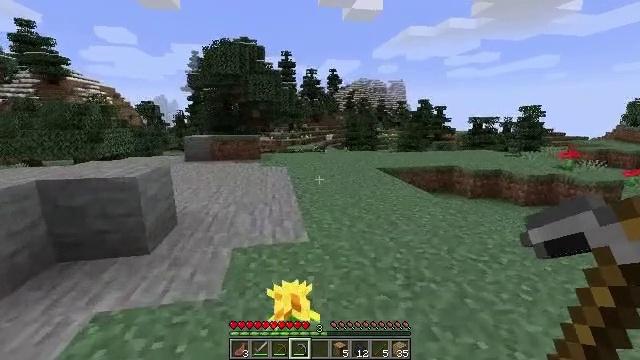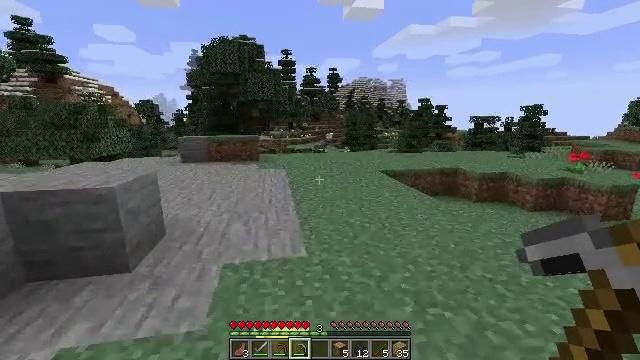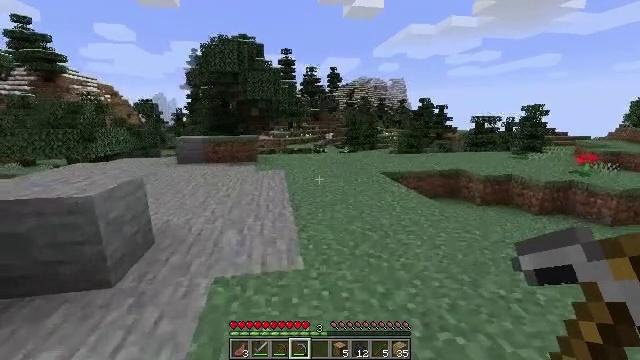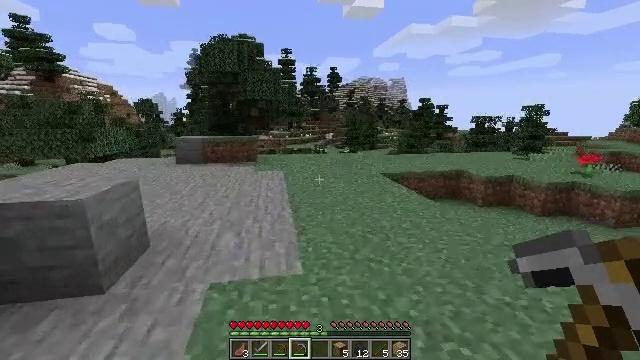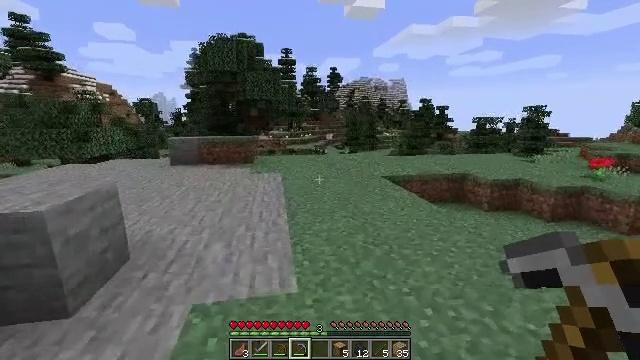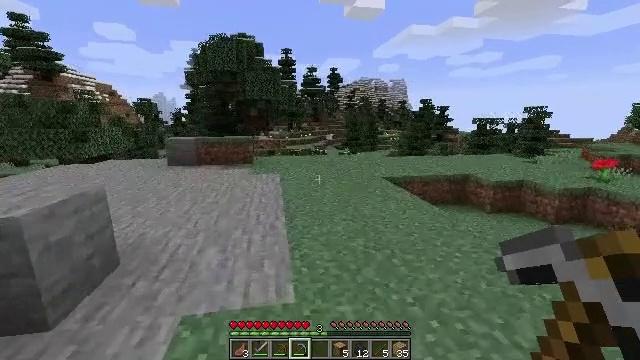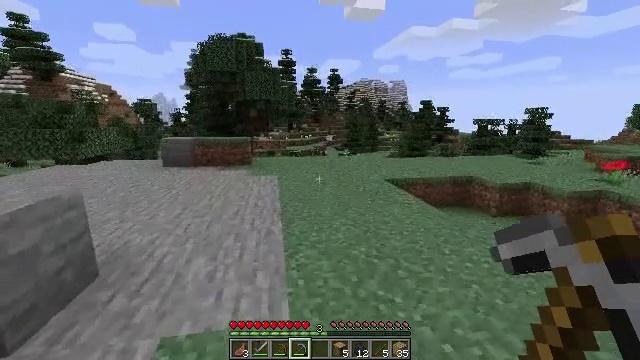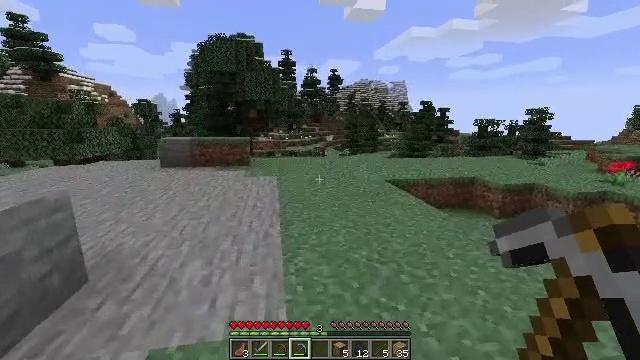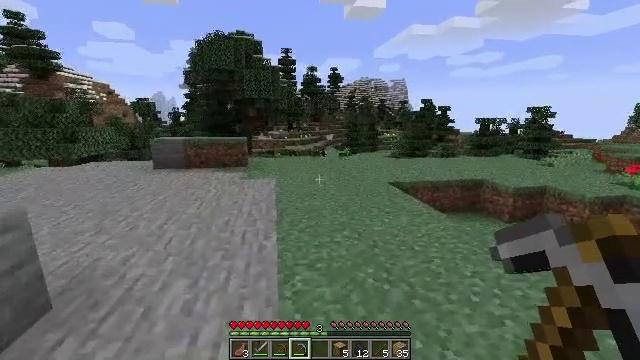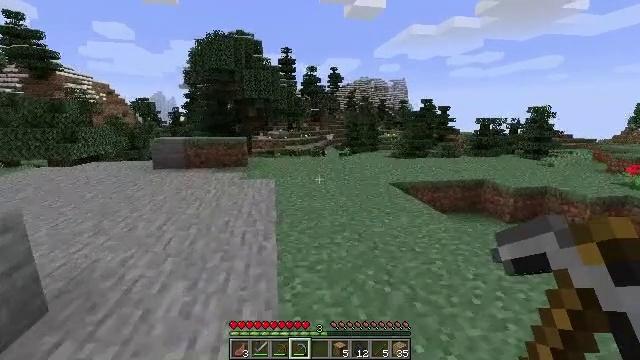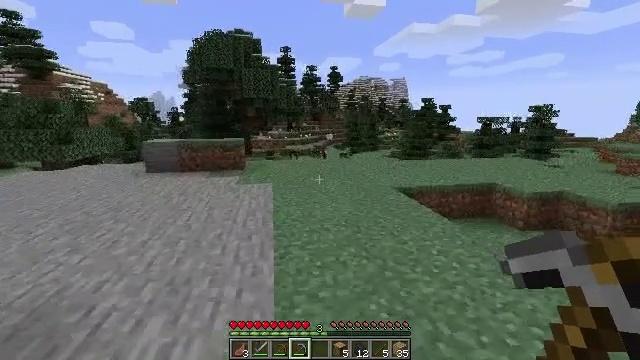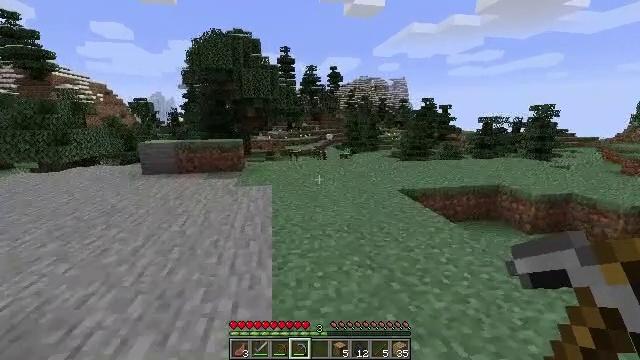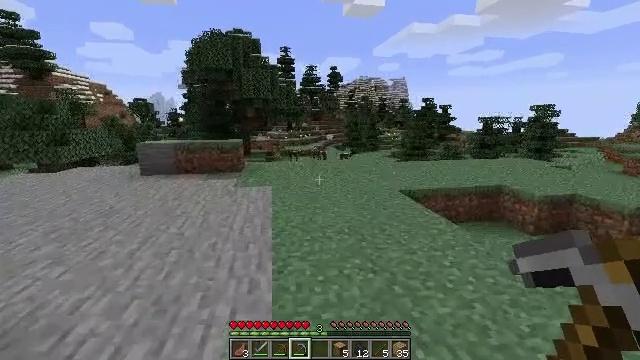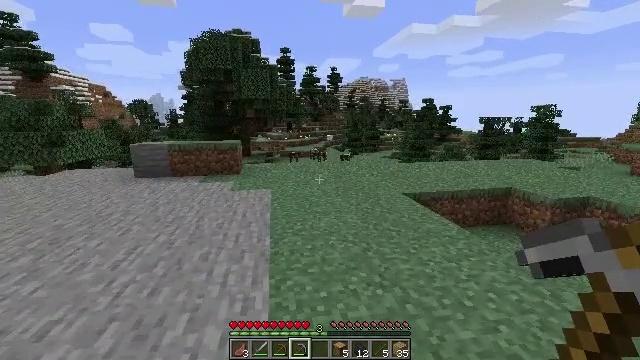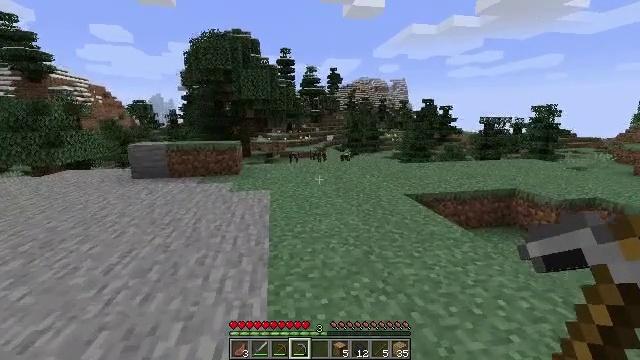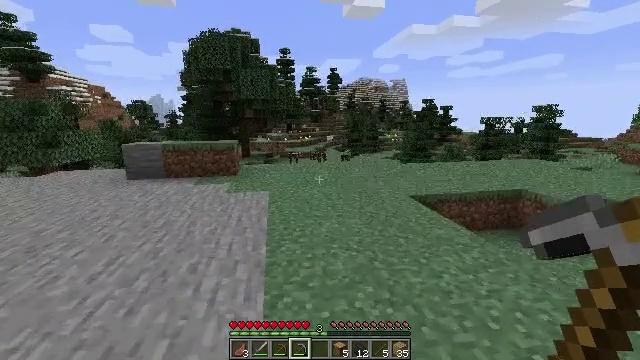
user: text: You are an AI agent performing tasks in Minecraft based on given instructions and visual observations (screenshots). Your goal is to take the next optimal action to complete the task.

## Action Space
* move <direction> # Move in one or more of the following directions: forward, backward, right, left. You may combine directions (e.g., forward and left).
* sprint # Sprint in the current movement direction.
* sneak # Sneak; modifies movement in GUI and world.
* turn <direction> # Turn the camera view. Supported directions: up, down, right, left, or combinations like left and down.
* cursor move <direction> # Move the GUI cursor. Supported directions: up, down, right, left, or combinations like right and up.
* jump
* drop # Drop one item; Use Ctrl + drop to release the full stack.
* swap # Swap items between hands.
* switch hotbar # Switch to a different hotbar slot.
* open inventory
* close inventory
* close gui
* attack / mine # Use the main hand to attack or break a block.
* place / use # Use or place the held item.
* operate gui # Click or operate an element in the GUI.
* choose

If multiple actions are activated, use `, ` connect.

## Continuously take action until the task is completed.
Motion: motion action
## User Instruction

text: Mine the white bed.
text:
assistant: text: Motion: move forward
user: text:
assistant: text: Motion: move forward
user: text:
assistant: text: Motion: move forward
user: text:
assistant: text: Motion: move forward
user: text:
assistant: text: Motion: move forward
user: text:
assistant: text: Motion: move forward
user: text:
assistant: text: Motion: move forward
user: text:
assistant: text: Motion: move forward
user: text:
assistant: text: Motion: move forward
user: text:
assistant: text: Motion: move forward
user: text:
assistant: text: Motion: move forward
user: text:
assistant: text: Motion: move forward
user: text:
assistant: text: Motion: move forward
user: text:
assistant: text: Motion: move forward
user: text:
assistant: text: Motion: move forward
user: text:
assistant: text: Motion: move forward
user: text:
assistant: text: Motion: move forward
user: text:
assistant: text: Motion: move forward
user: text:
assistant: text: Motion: move forward
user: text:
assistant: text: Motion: move forward
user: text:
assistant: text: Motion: move forward
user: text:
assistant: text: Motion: move forward
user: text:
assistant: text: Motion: move forward
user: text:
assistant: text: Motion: move forward
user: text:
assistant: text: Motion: move forward
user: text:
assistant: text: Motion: move forward
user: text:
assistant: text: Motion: move forward
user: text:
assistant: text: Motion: move forward
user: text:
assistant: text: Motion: move forward
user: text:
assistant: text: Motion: move forward